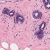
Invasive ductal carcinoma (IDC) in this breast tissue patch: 0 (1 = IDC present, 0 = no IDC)